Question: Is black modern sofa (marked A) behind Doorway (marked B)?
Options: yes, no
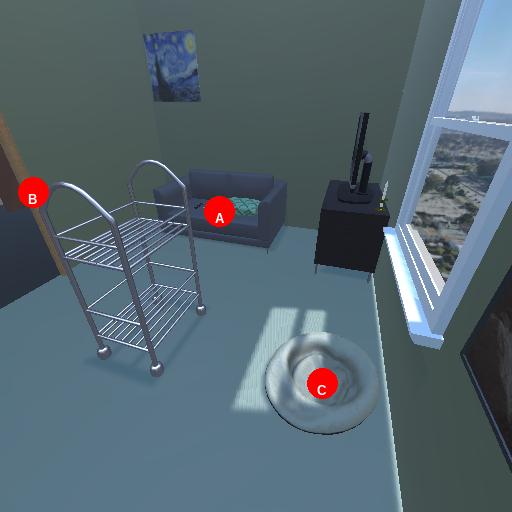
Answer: yes